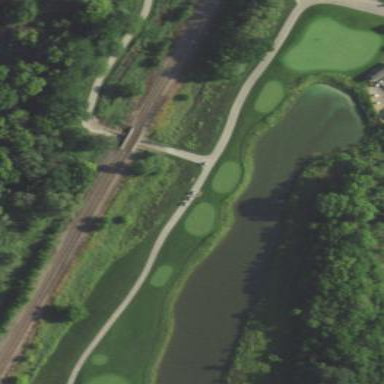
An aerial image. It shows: Rough area on grassy golf course.